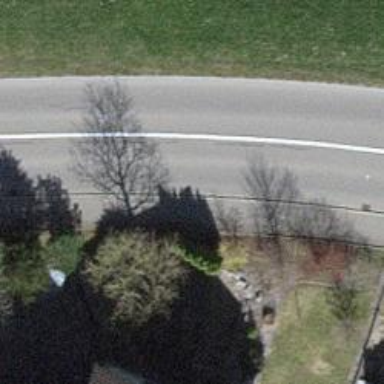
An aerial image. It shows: Tertiary road with asphalt surface.